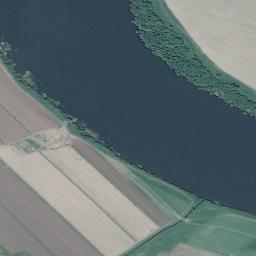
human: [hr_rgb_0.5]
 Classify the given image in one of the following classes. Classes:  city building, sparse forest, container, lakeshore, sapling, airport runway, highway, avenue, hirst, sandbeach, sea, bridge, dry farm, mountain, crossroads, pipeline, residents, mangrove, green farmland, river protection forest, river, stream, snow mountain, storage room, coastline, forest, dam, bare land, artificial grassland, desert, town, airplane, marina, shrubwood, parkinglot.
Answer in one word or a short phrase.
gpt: river